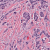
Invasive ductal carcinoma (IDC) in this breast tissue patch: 1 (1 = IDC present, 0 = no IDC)